Interaction volume radius: 5 \u00c5
Interaction volume height: 15 \u00c5
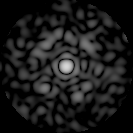
Disorder parameter: 0.8323